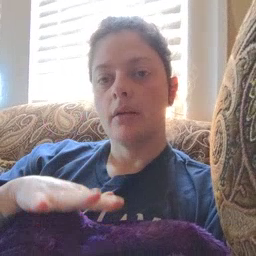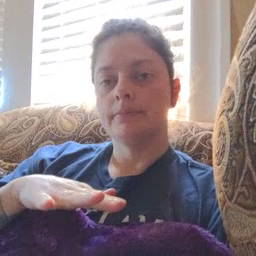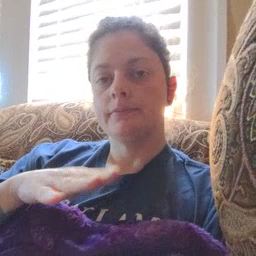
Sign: on